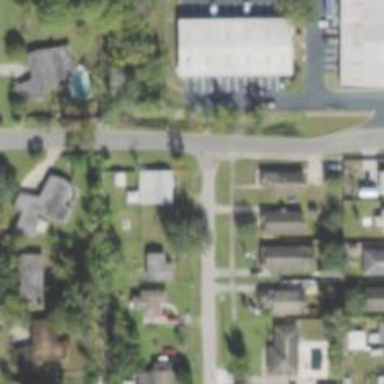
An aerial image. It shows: Residential road with asphalt surface. Sidewalk is present on the left side.